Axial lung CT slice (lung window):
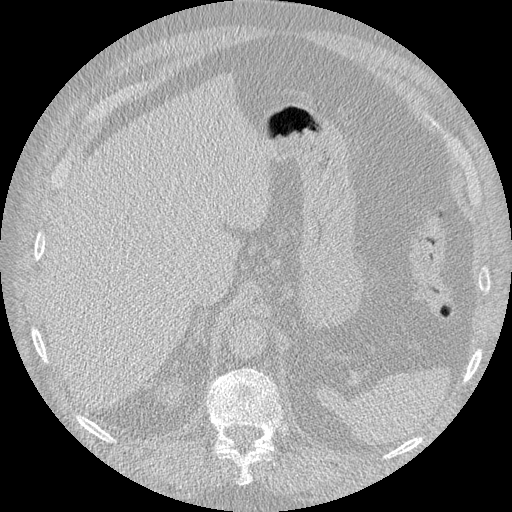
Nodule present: no